Question:
This is the error I get when I try to connect to TFS. The only change that I had made to Windows Live account was to enable "Two-Step verification".
Visual Studio isn't giving me an option to change the credentials in case I may have entered it wrong the first try I made to connect.
I was able to connect to TFS from another system.
Any help would be appreciated.
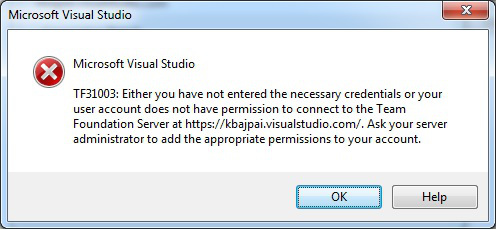
Answer: I was also encountering same error which is resolved after cleaning up cache.
Try after deleting cache from following location in your system :
C:\Users\gaurav1\AppData\Local\Microsoft\Team Foundation
make sure you close all visual studio instances before deleting cache.
Thanks,
Gaurav